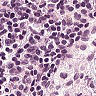
Metastatic tissue present: no